Interaction volume radius: 10 \u00c5
Interaction volume height: 15 \u00c5
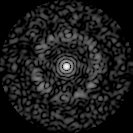
Disorder parameter: 0.8186